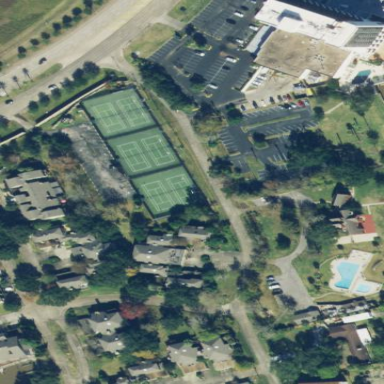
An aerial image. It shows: Sports centre dedicated to tennis.